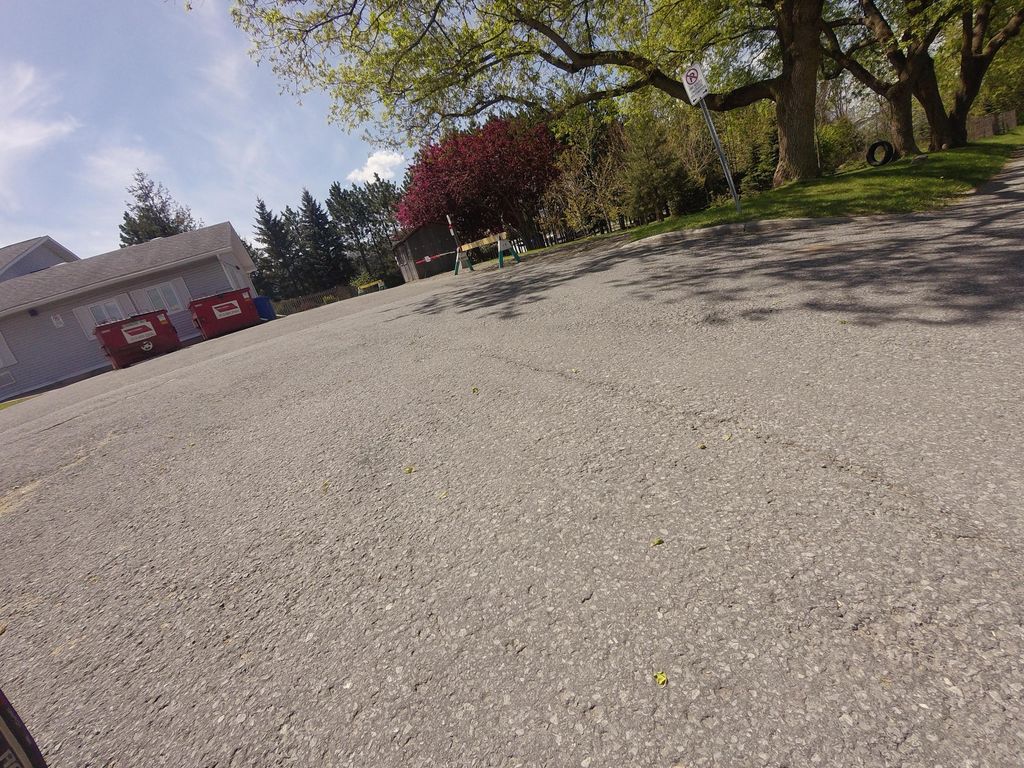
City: ottawa-gatineau